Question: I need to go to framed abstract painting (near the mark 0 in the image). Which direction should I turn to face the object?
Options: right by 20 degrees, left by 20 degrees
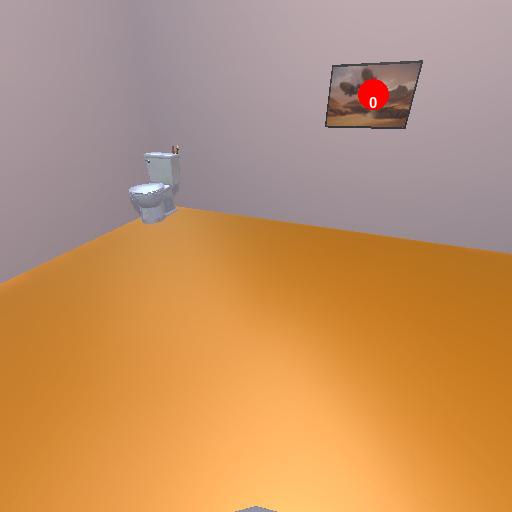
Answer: right by 20 degrees